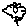
Label: flower